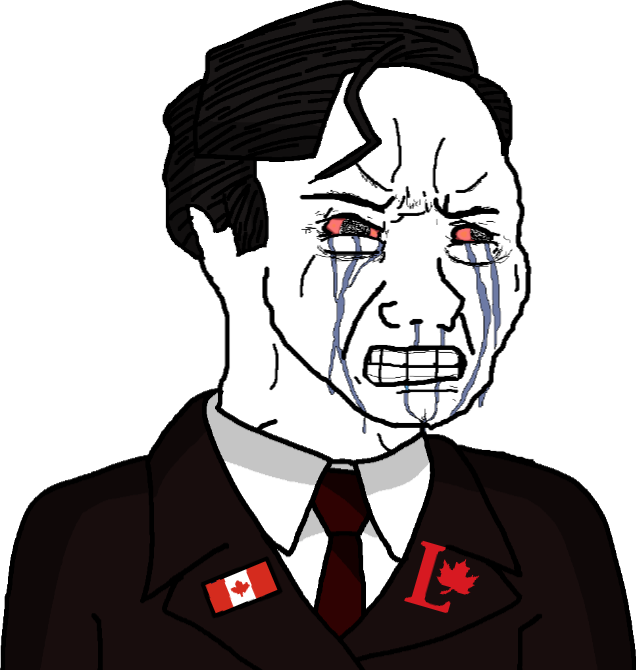
Label: 5_Crying_Wojak